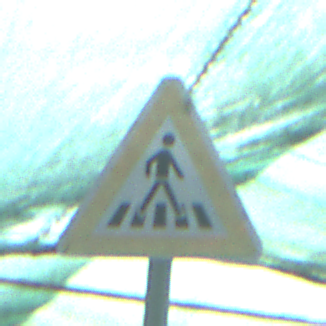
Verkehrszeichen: FussgaengerueberwegLinks
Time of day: MorningAfternoon
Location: Roofed (Special)
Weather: PartlyCloudy
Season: NotSpecified
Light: Natural